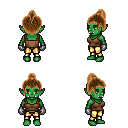
a pixel art fantasy rpg character, female body template, orc, green skin, brown pirate shirt, gold greaves, brown short topknot hairstyle, metal gloves, four views (front, back, left, right), 2x2 character sprite sheet, small pixel art, hard edges, no anti-aliasing